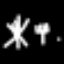
Label: fork